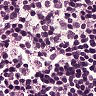
Metastatic tissue present: no